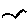
Label: bird